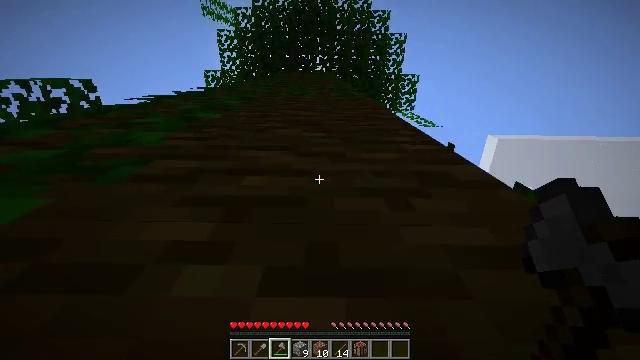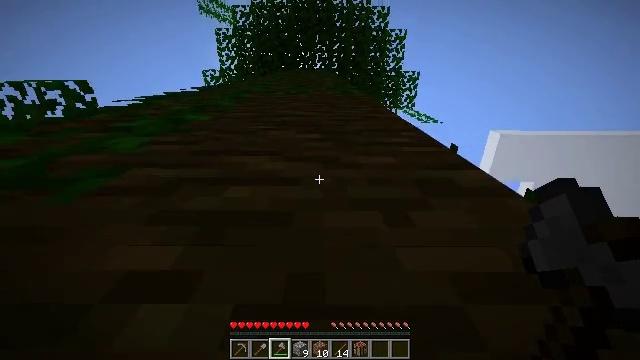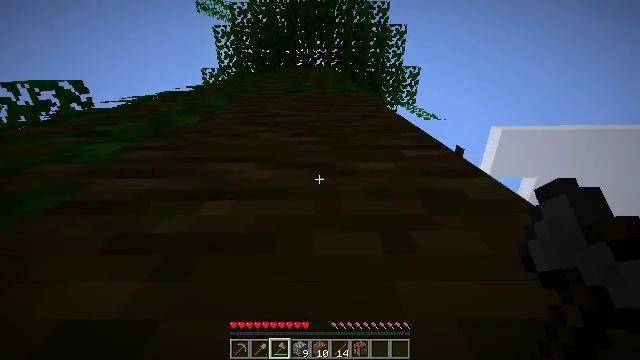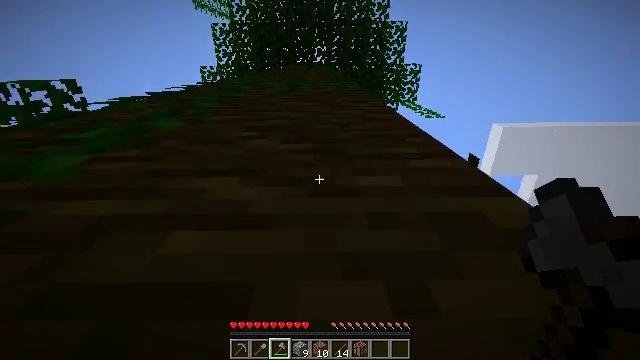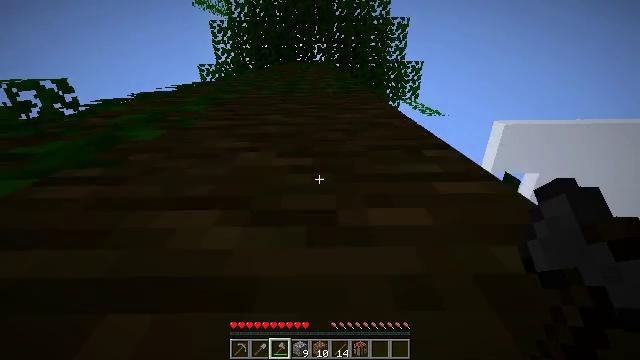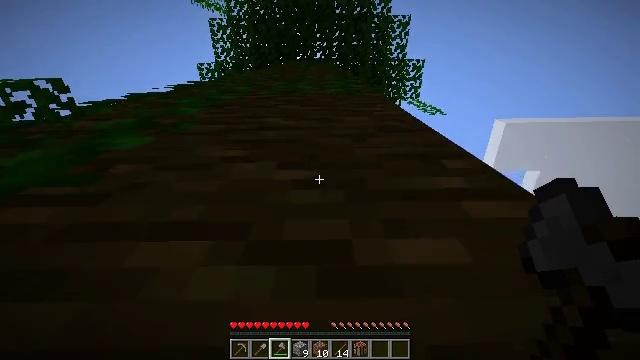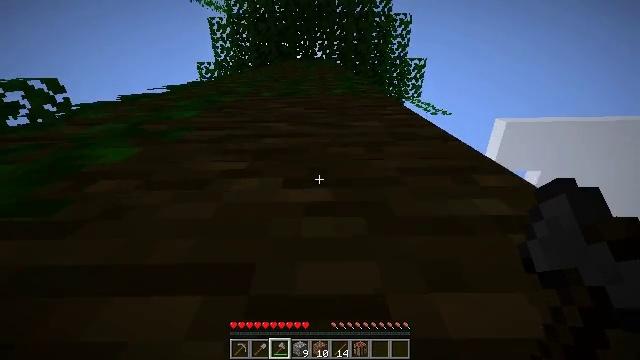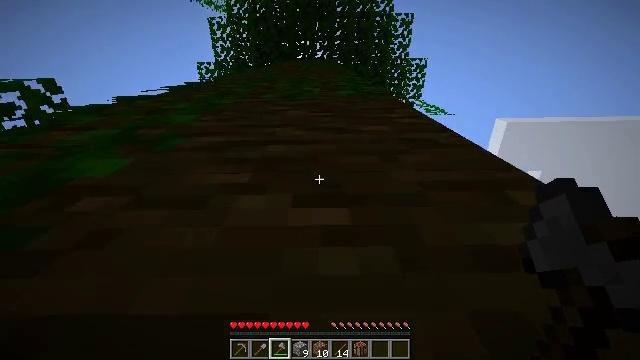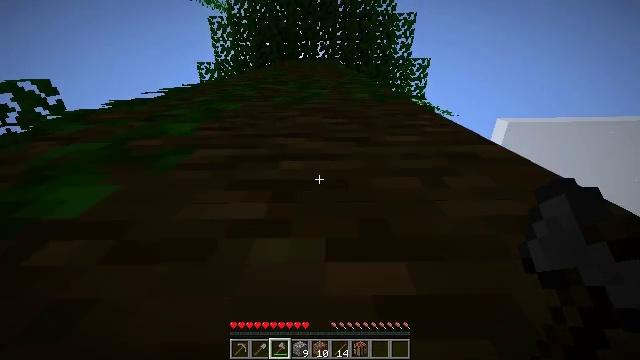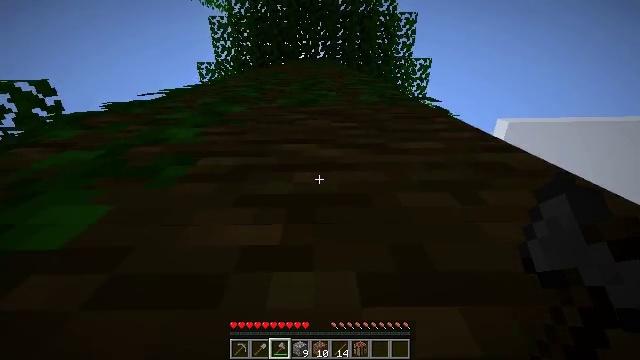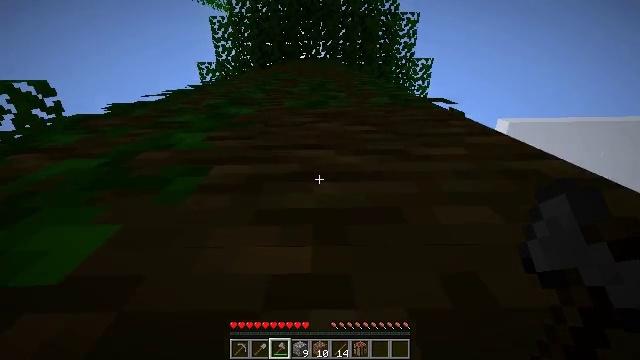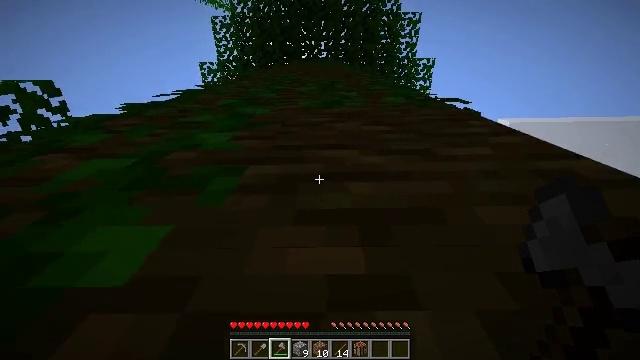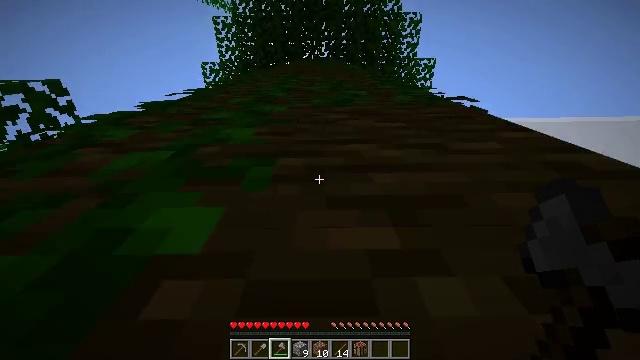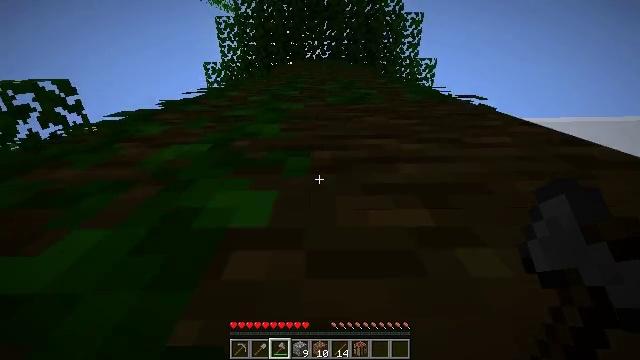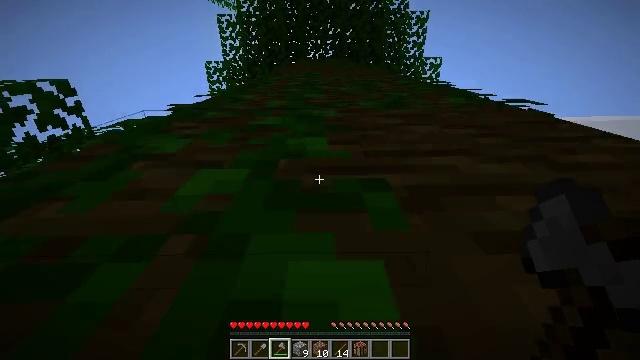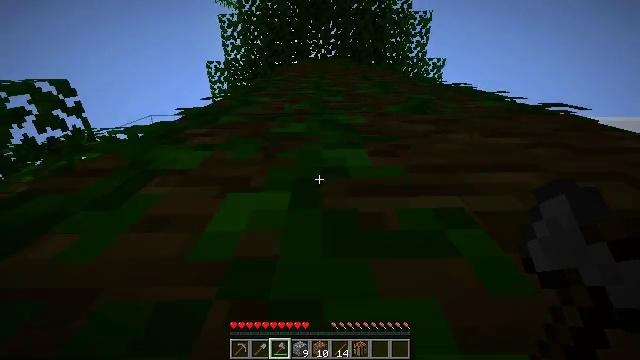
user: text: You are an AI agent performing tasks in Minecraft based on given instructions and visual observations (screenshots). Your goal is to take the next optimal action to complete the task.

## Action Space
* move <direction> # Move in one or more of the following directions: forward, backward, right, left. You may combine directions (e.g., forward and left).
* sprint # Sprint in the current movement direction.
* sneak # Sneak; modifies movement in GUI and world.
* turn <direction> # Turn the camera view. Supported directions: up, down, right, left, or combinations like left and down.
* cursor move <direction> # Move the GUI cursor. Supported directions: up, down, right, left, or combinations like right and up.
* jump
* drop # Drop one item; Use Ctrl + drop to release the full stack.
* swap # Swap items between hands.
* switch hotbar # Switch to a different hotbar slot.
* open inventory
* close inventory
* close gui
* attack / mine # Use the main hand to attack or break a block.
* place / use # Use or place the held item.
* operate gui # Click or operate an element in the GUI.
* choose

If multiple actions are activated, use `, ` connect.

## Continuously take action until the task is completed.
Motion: motion action
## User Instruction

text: Remove and gather vines.
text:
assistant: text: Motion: move forward and move left
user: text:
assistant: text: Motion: move forward and move left
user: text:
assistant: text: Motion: move forward and move left
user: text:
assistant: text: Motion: move forward and move left
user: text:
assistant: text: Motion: move forward and move left
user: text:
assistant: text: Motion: move forward and move left
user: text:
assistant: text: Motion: move forward and move left
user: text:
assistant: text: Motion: move forward and move left
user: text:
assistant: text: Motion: move forward and move left
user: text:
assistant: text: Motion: move forward and move left
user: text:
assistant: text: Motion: move forward and move left
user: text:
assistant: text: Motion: move forward and move left
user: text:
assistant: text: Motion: move forward and move left
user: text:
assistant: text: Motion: move forward and move left
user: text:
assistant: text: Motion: move forward and move left
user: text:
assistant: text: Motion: move forward and move left
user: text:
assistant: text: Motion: move forward and move left
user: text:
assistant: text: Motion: move forward and move left
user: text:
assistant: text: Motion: move forward
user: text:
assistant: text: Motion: move forward and move right
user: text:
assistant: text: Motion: move forward and move right
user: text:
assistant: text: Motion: move forward and move right
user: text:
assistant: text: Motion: move forward and move right
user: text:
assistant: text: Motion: move forward and move right
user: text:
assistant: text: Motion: move forward and move right
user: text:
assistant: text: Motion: move forward and move right
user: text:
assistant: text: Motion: move forward and move right
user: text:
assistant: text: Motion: move forward
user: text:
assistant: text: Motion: move forward
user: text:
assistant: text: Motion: move forward